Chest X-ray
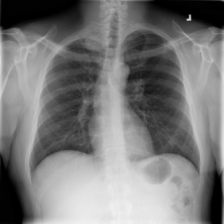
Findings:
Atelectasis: negative
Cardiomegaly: negative
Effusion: negative
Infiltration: negative
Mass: positive
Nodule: negative
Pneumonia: negative
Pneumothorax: negative
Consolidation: negative
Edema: negative
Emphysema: negative
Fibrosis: negative
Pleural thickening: negative
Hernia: negative